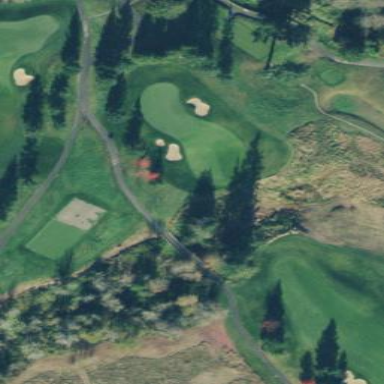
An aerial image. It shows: Rough grassy area used for golf.